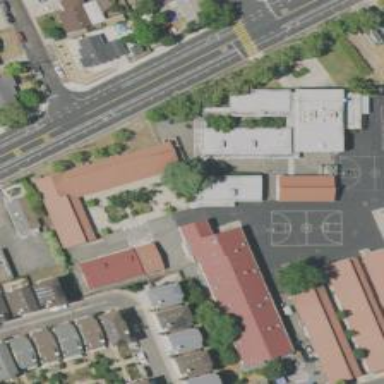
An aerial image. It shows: School building.